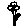
Label: flower